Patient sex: M
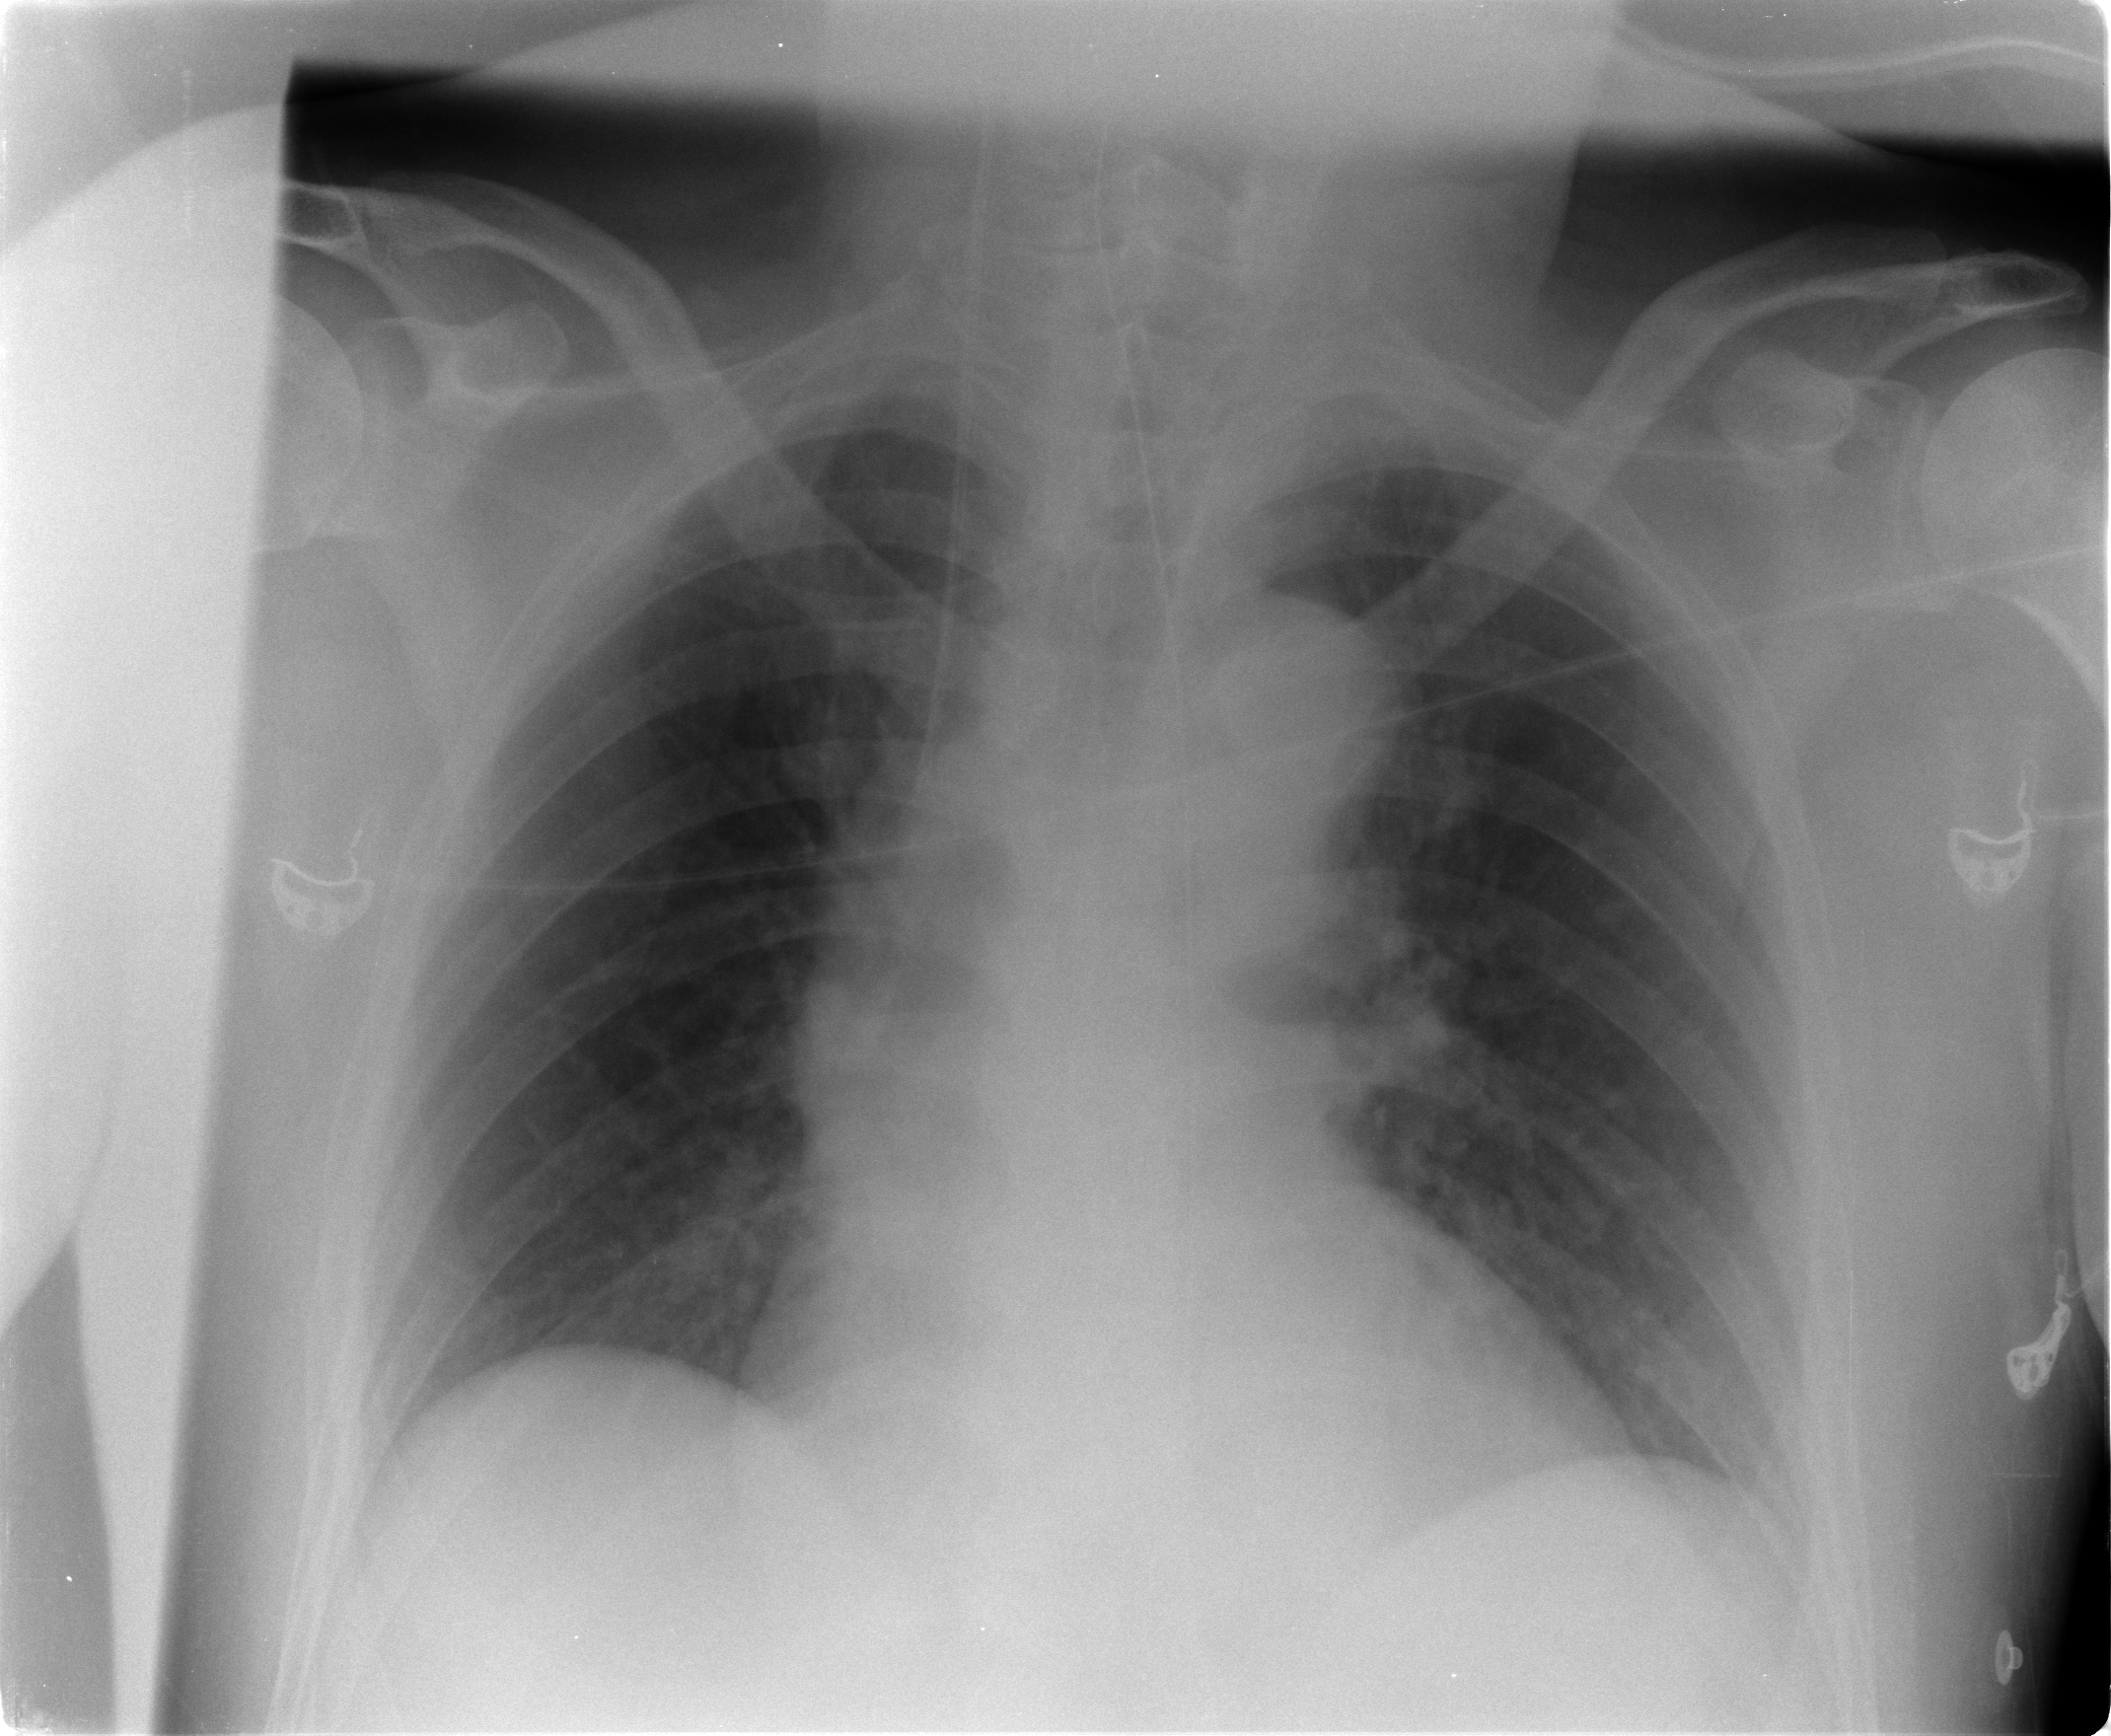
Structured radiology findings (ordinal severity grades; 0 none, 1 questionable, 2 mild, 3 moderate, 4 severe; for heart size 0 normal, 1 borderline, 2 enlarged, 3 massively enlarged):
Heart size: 0
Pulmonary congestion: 1
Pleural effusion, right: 0
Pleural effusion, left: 0
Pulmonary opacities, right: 0
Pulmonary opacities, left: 0
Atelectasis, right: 2
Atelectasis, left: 2